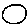
Label: circle